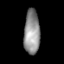
Tissue: lung
Cell type: Epithelial cells
Senescence score: 0.2007
Nuclear area (px): 694
Mean DAPI intensity: 144.692